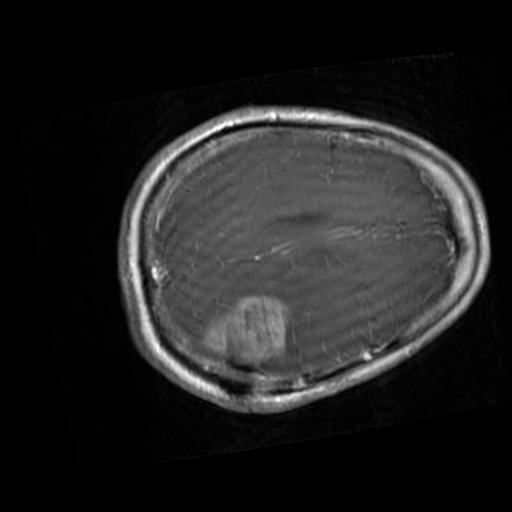
Label: brain_glioma